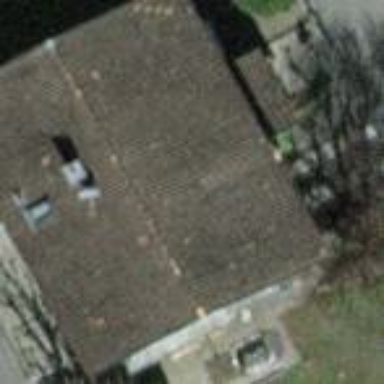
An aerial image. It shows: Detached building.